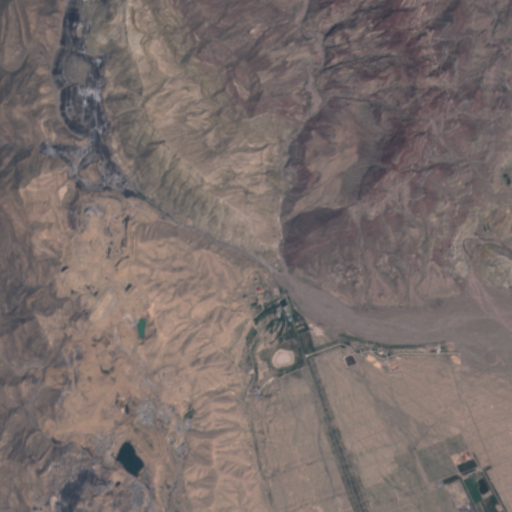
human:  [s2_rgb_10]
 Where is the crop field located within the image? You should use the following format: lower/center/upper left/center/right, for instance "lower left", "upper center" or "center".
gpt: The crop field is located in the lower right of the image.
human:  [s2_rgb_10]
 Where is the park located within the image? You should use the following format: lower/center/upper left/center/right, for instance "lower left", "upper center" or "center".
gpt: The park is located in the lower center of the image.
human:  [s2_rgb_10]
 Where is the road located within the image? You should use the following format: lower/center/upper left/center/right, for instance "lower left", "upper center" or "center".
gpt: There is no road in the image.